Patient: sex M, age 72
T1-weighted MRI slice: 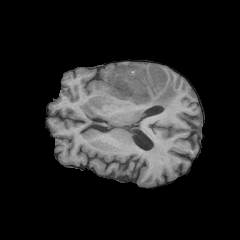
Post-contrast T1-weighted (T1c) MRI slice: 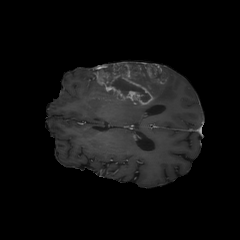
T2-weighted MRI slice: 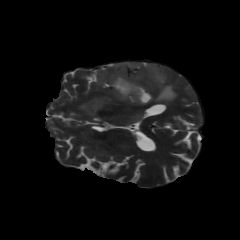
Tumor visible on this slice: yes
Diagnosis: Glioblastoma, IDH-wildtype
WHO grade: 4